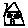
Label: house